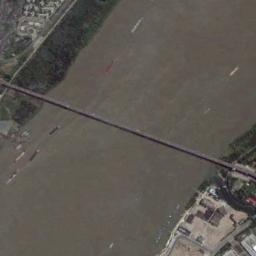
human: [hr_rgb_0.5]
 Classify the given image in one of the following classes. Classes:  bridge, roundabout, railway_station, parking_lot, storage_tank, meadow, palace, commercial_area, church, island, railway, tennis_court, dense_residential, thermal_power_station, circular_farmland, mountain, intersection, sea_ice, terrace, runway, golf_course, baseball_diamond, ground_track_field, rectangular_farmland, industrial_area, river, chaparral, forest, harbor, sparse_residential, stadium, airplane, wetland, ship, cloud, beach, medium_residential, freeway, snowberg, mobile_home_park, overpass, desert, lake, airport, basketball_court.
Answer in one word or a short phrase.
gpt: bridge